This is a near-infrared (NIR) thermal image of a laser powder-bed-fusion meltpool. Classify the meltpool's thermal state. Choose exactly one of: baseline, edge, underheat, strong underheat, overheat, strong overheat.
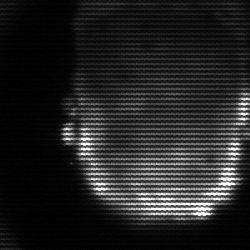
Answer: baseline